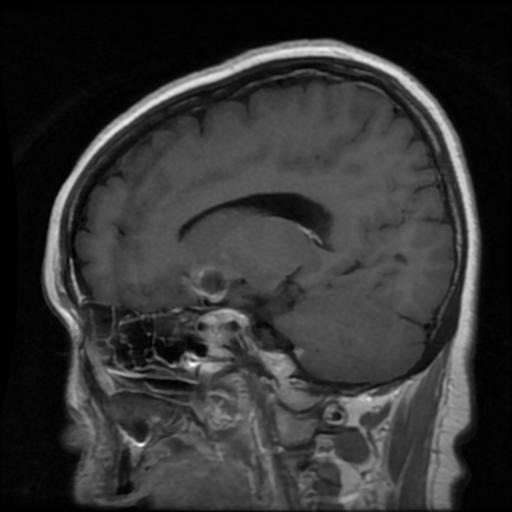
Label: pituitary